Aerial crown-view tile of a tropical tree (Barro Colorado Island, Panama), acquired 20250818:
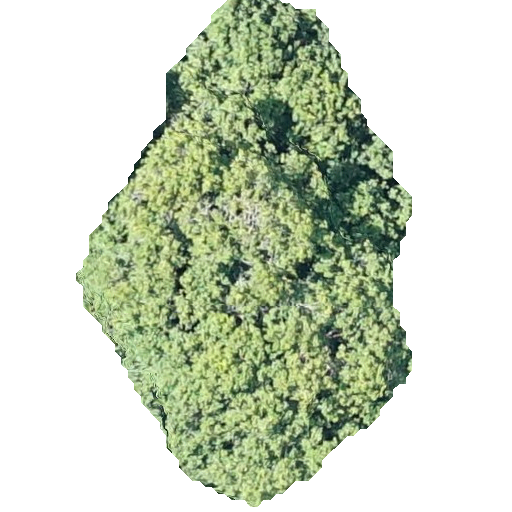
Species: Trichilia tuberculata
GBIF accepted scientific name: Trichilia tuberculata
Crown area: 162.022 m²